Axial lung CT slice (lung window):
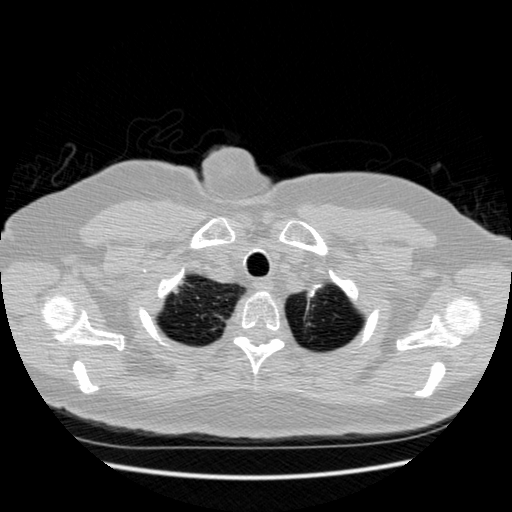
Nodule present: no